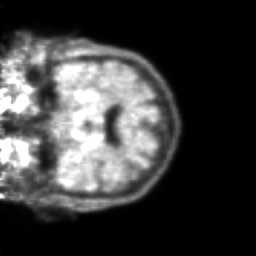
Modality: PET
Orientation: coronal
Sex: male
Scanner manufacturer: ge